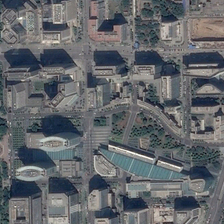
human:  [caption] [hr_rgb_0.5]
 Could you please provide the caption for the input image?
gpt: many buildings and some green trees are in a commercial area .

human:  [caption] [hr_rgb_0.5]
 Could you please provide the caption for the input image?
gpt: many buildings and some green trees are in a commercial area .

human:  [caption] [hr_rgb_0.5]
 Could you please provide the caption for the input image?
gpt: many buildings and some green trees are in a commercial area .

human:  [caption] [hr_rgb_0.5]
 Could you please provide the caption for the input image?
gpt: many buildings and some green trees are in a commercial area .

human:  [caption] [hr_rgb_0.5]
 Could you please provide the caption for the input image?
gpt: many buildings and some green trees are in a commercial area .